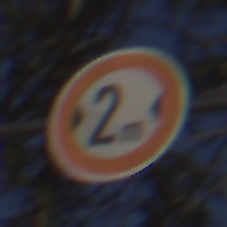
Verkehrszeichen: TatsaechlicheBreite2
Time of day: MorningAfternoon
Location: Outdoor (Nature)
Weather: Clear
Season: Winter
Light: Natural